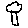
Label: tree